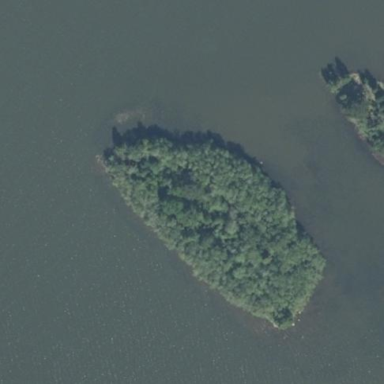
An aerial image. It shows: Islet.